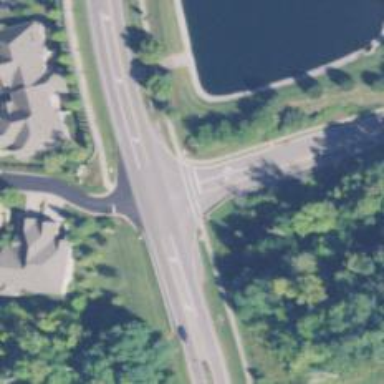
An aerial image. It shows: Marked road crossing with lines.